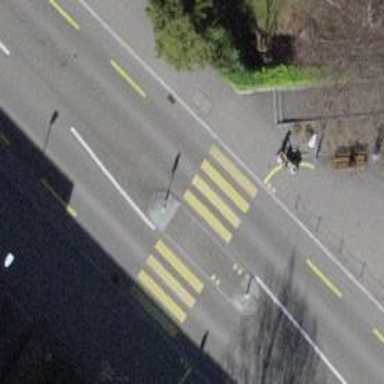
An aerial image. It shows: Marked road crossing with pedestrian island.